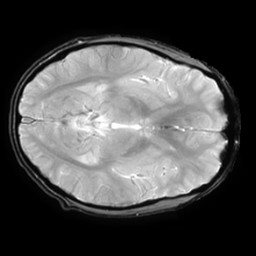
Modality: T2starw
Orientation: axial
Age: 19
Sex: male
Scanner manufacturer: ge
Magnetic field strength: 3 T
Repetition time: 0.65 s
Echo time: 0.02 s